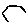
Label: hexagon